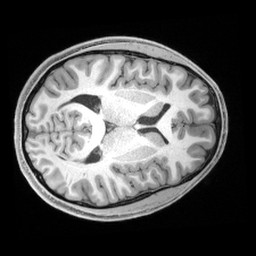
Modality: T1w
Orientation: axial
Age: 20
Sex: male
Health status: healthy
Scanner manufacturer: siemens
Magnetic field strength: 3 T
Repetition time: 2.4 s
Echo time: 0.00194 s